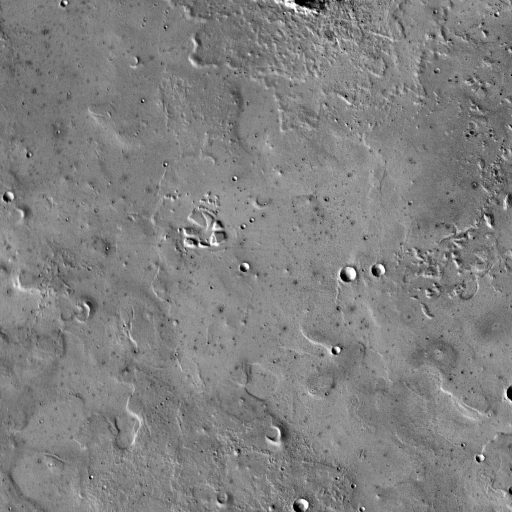
Crater classes present: Background, Other, Buried